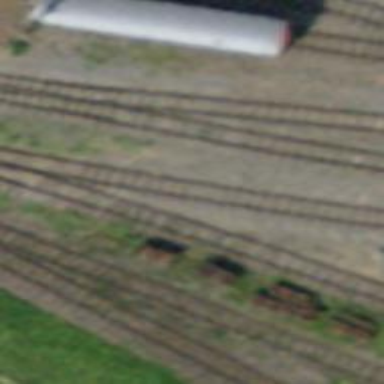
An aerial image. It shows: Narrow-gauge railway with single track running through yard. The railway is electrified with contact line.